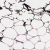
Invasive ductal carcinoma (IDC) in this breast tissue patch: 0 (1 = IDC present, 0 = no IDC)